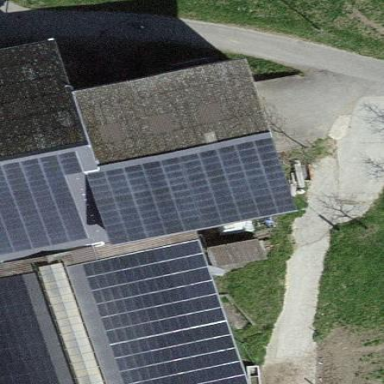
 consisting of solar photovoltaic panels."